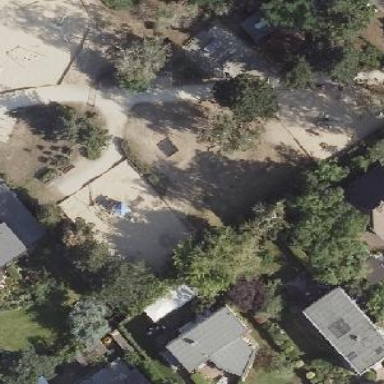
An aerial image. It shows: Playground area for leisure land.